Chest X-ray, PA view. Patient: 68 years old, sex M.
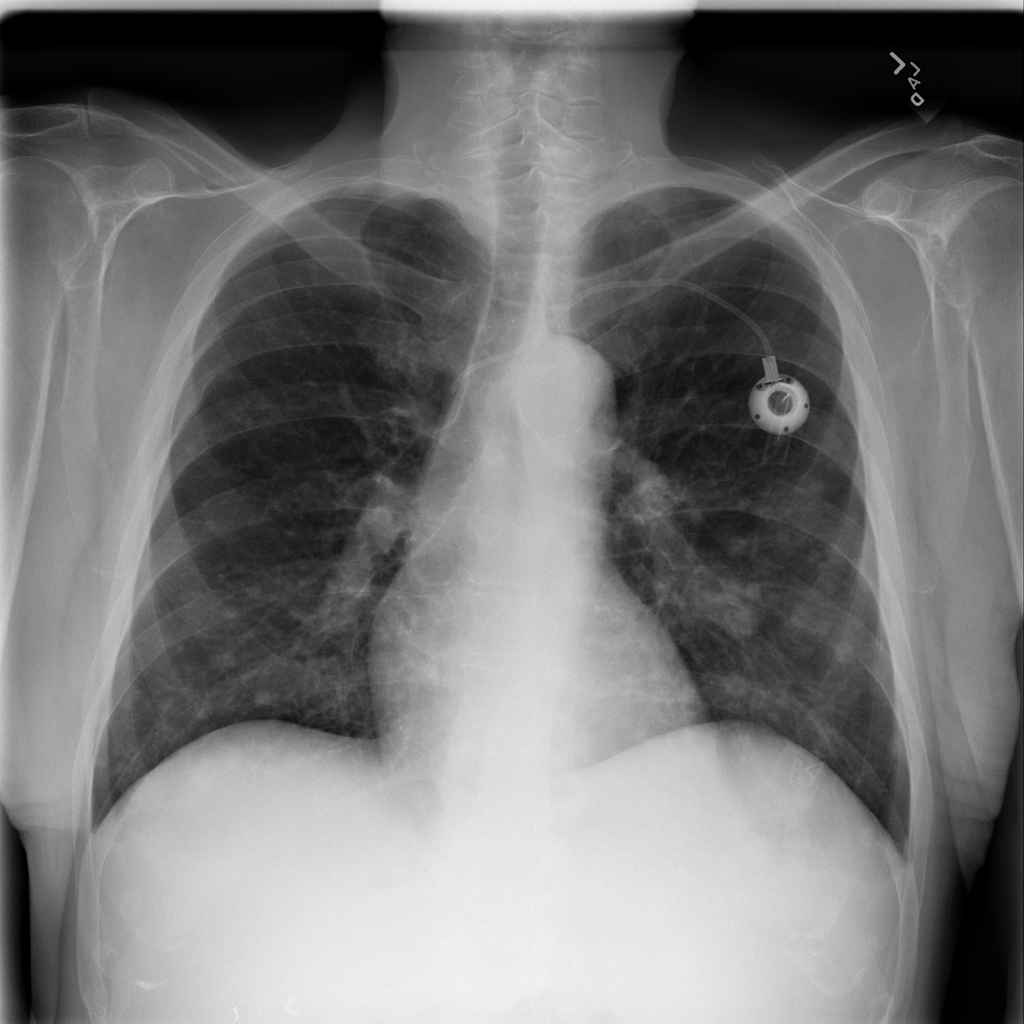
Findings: Nodule